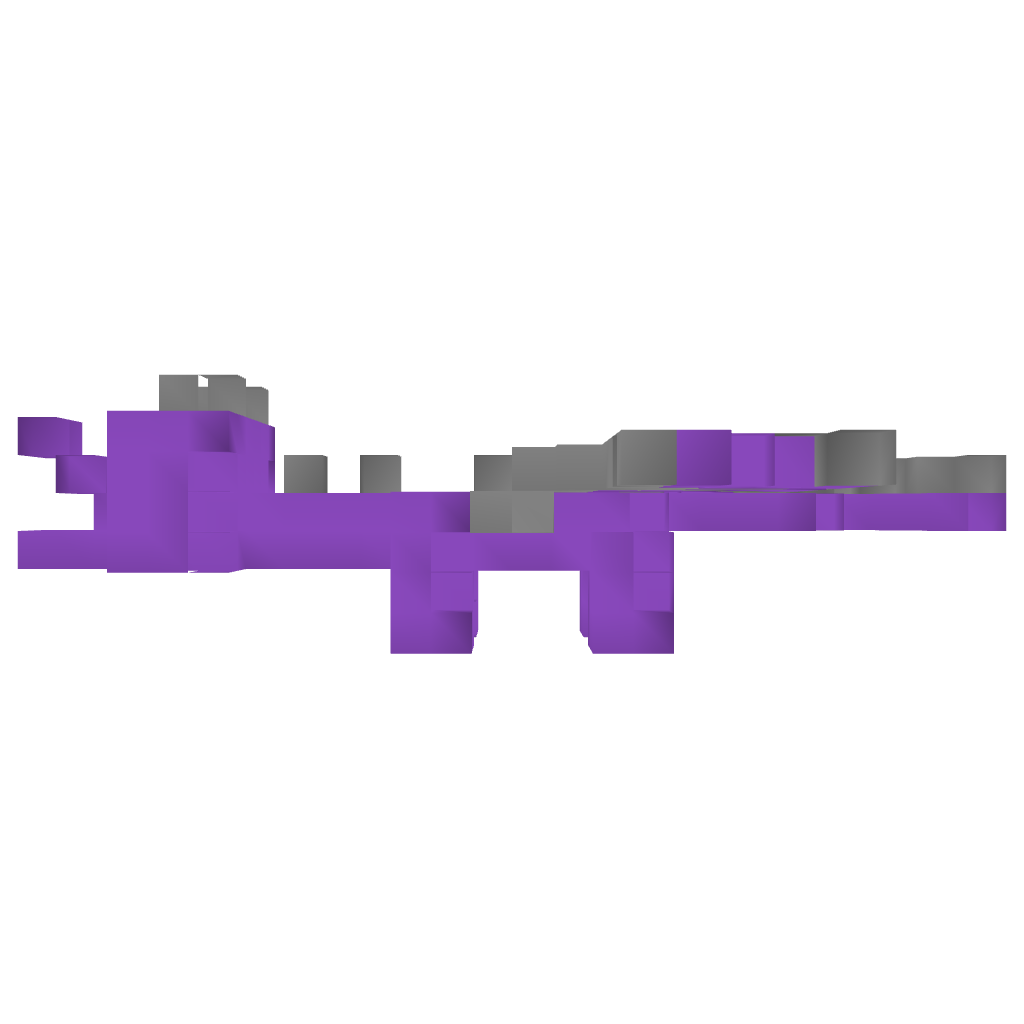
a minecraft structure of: EnderDragon good quality